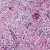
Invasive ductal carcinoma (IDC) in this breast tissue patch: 1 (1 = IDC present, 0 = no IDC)